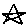
Label: star